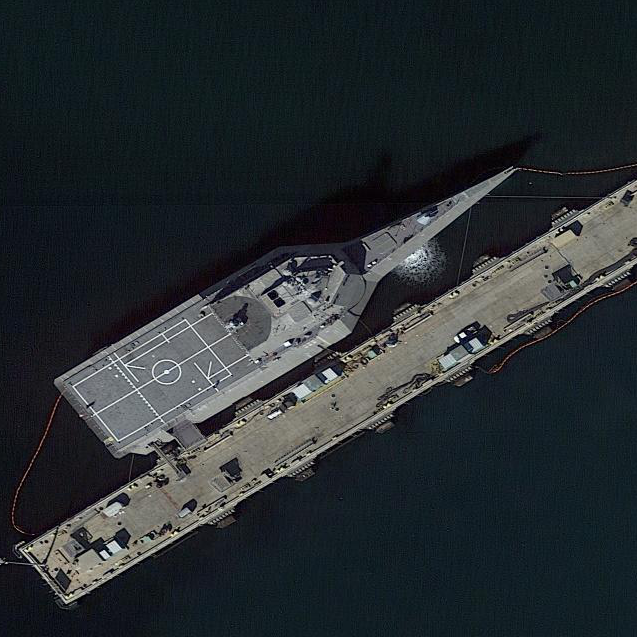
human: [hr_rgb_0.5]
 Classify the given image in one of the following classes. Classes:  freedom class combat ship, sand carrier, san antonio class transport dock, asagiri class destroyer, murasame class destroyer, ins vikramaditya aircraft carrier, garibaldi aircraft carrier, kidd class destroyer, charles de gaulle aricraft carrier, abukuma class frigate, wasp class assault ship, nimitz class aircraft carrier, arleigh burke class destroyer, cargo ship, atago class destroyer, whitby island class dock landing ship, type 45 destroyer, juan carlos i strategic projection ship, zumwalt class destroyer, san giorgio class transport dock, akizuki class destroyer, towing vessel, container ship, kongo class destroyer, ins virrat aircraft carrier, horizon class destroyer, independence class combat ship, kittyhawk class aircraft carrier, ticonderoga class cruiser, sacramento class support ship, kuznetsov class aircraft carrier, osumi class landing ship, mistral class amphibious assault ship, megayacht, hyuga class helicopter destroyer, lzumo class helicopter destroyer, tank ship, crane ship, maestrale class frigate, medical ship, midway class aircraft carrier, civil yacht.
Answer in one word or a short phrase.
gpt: Independence class combat ship